Field crop: tomato
Growth stage: 1
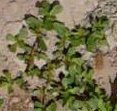
Species: portulaca